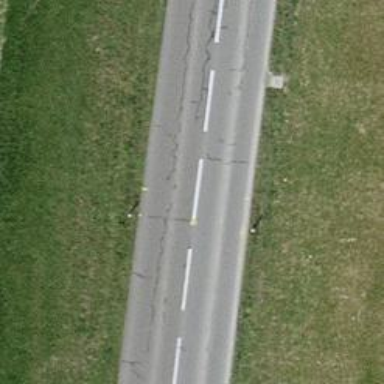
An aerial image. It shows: Secondary road with shared lane for cyclists.